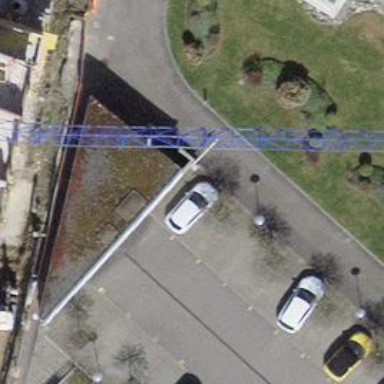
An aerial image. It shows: Bollard barrier.